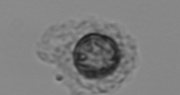
Label: Emiliania_huxleyi